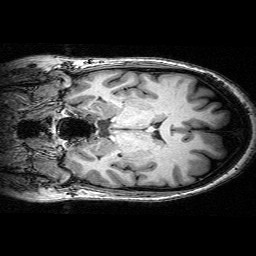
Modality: T1w
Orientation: coronal
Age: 50
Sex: female
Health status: ill
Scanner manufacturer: siemens
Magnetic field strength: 3 T
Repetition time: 0.0025 s
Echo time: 0.00336 s